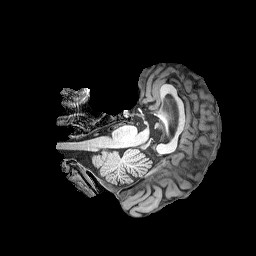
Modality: T1w
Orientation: axial
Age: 76
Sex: female
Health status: healthy